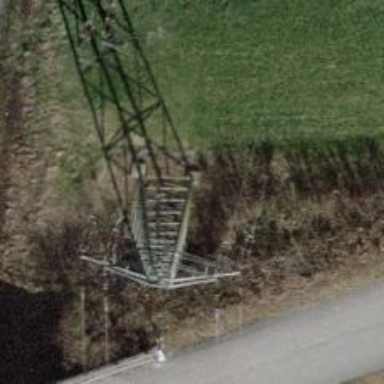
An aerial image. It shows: Lattice structure tower used for power transmission.